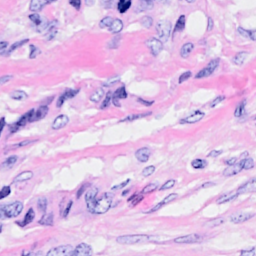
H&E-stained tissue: Breast